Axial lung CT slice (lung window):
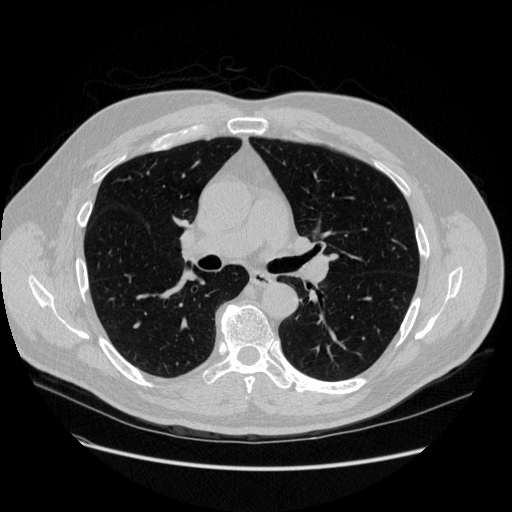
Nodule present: no